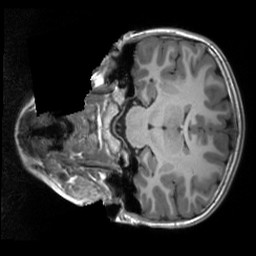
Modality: T1w
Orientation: coronal
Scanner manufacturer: siemens
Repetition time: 2.3 s
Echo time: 0.00229 s